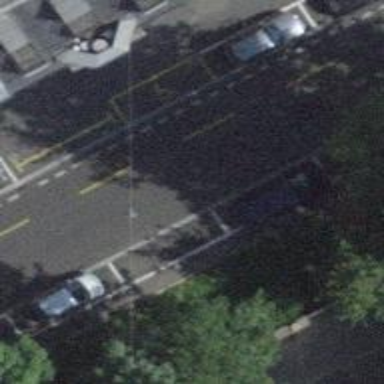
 with parallel parking on the right side and marked parking spaces on the left side."